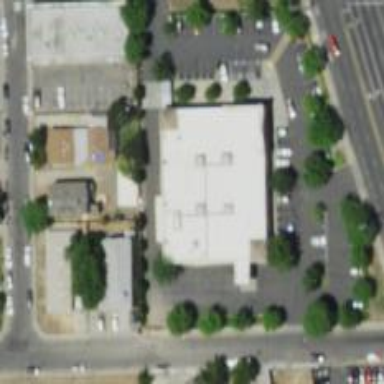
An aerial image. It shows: Pharmacy providing healthcare services.